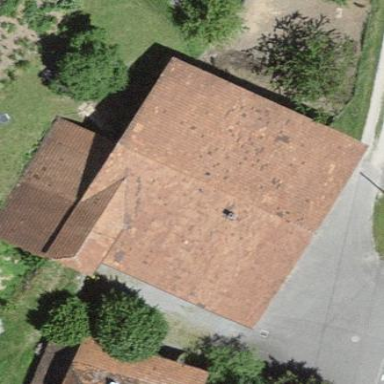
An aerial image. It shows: Farm building.